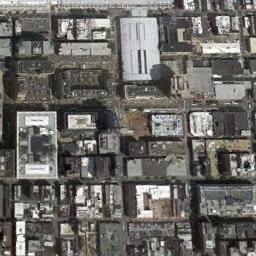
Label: commercial_area